Interaction volume radius: 10 \u00c5
Interaction volume height: 25 \u00c5
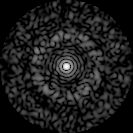
Disorder parameter: 0.8442